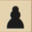
Piece: bP